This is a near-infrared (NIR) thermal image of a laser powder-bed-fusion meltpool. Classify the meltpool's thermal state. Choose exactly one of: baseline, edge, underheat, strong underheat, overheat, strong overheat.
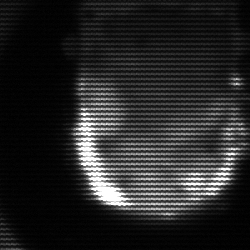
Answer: baseline